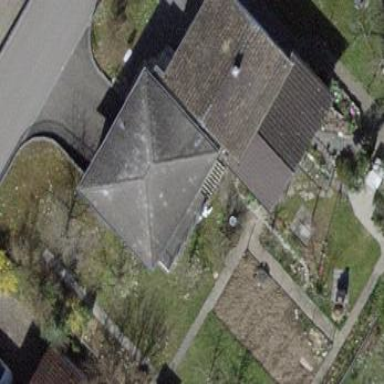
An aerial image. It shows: Detached building.